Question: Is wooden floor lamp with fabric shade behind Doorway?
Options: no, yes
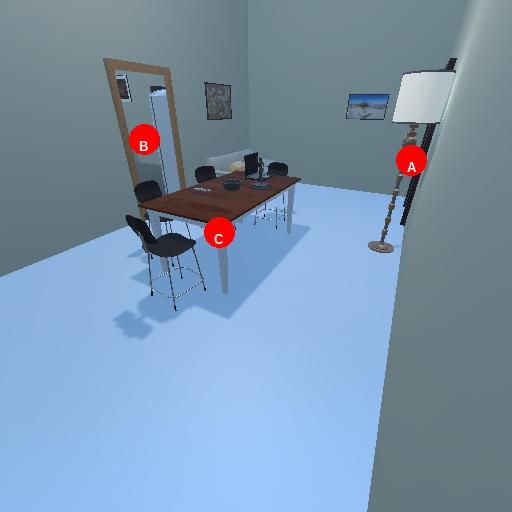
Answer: no